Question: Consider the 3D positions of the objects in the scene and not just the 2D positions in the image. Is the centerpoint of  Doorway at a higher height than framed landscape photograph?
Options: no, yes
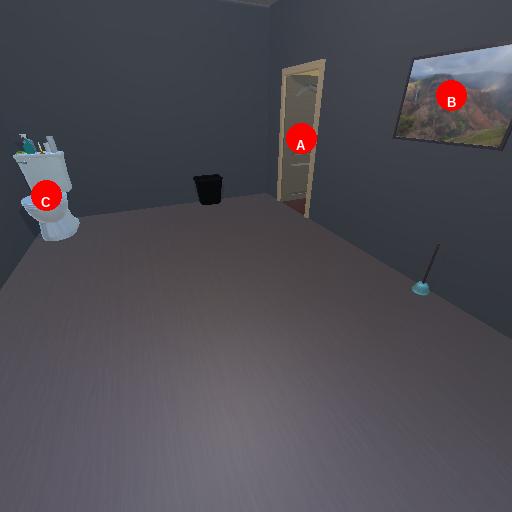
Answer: no